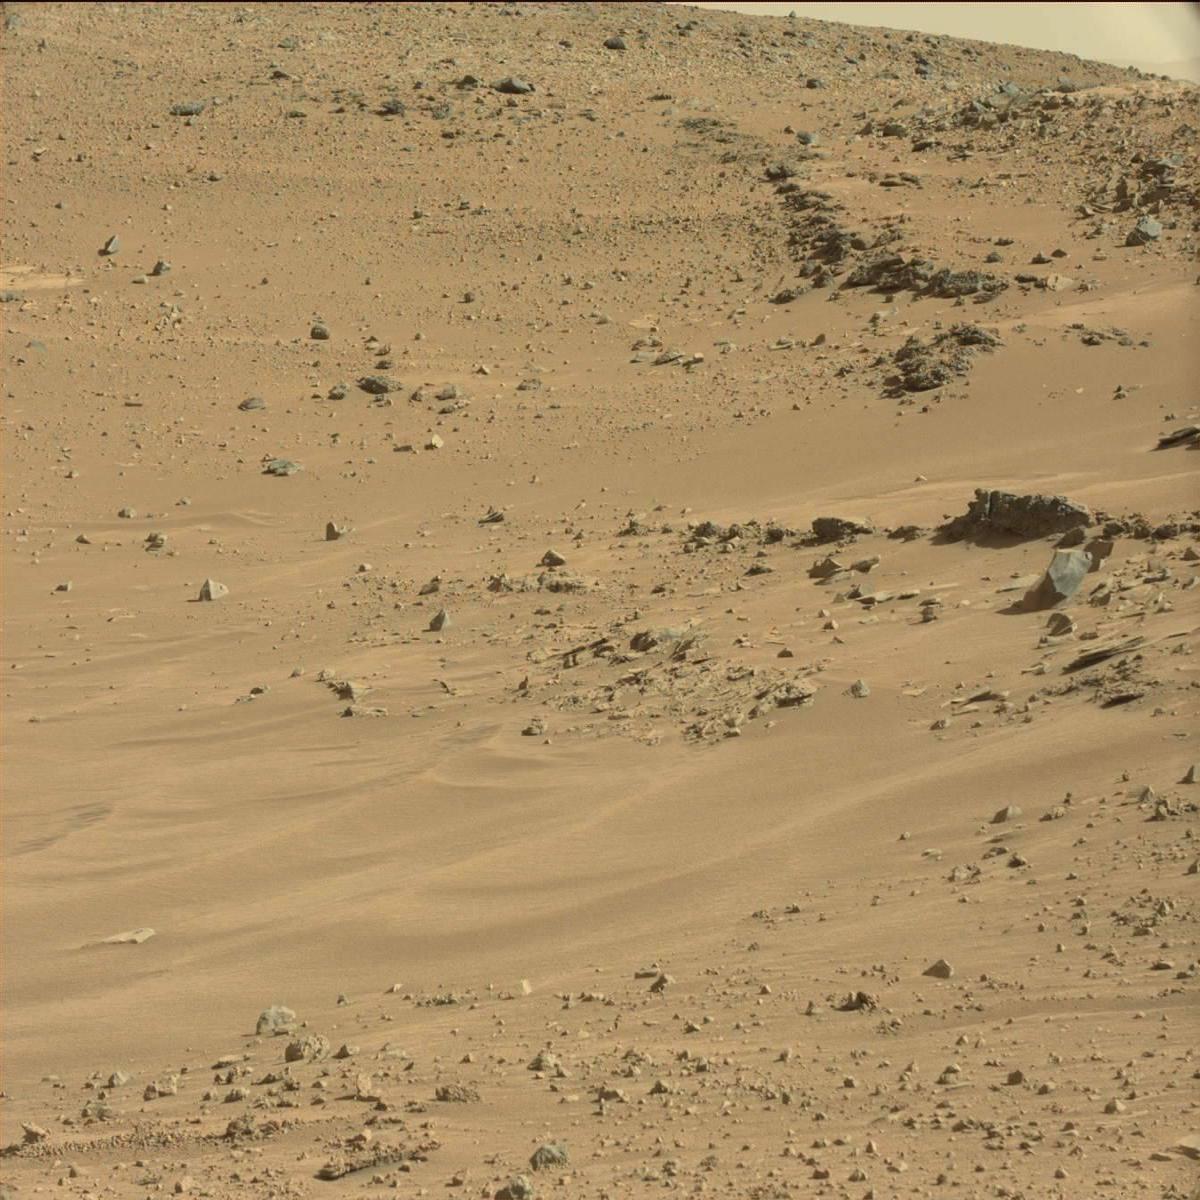
Terrain classes present: Bedrock, Ridge, Sand / Soil, Sky